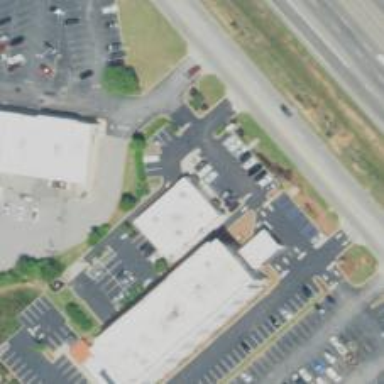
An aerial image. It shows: Healthcare clinic.